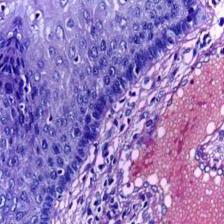
Diagnosis: Normal